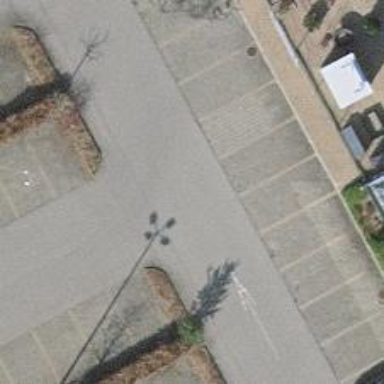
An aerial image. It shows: Parking aisle designated as service road.